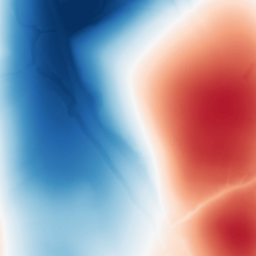
Category: trend_removal
Decomposition family: polynomial
Decomposition parameters: degree: 3
Upsampling method: quadratic
Upsampling parameters: scale: 2
Upsampling scale: 2